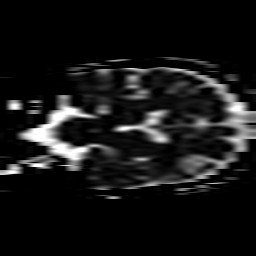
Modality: ADC
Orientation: coronal
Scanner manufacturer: ge
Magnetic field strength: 1.5 T
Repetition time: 7.5 s
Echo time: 0.0964 s